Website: slack
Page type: newsletter-management
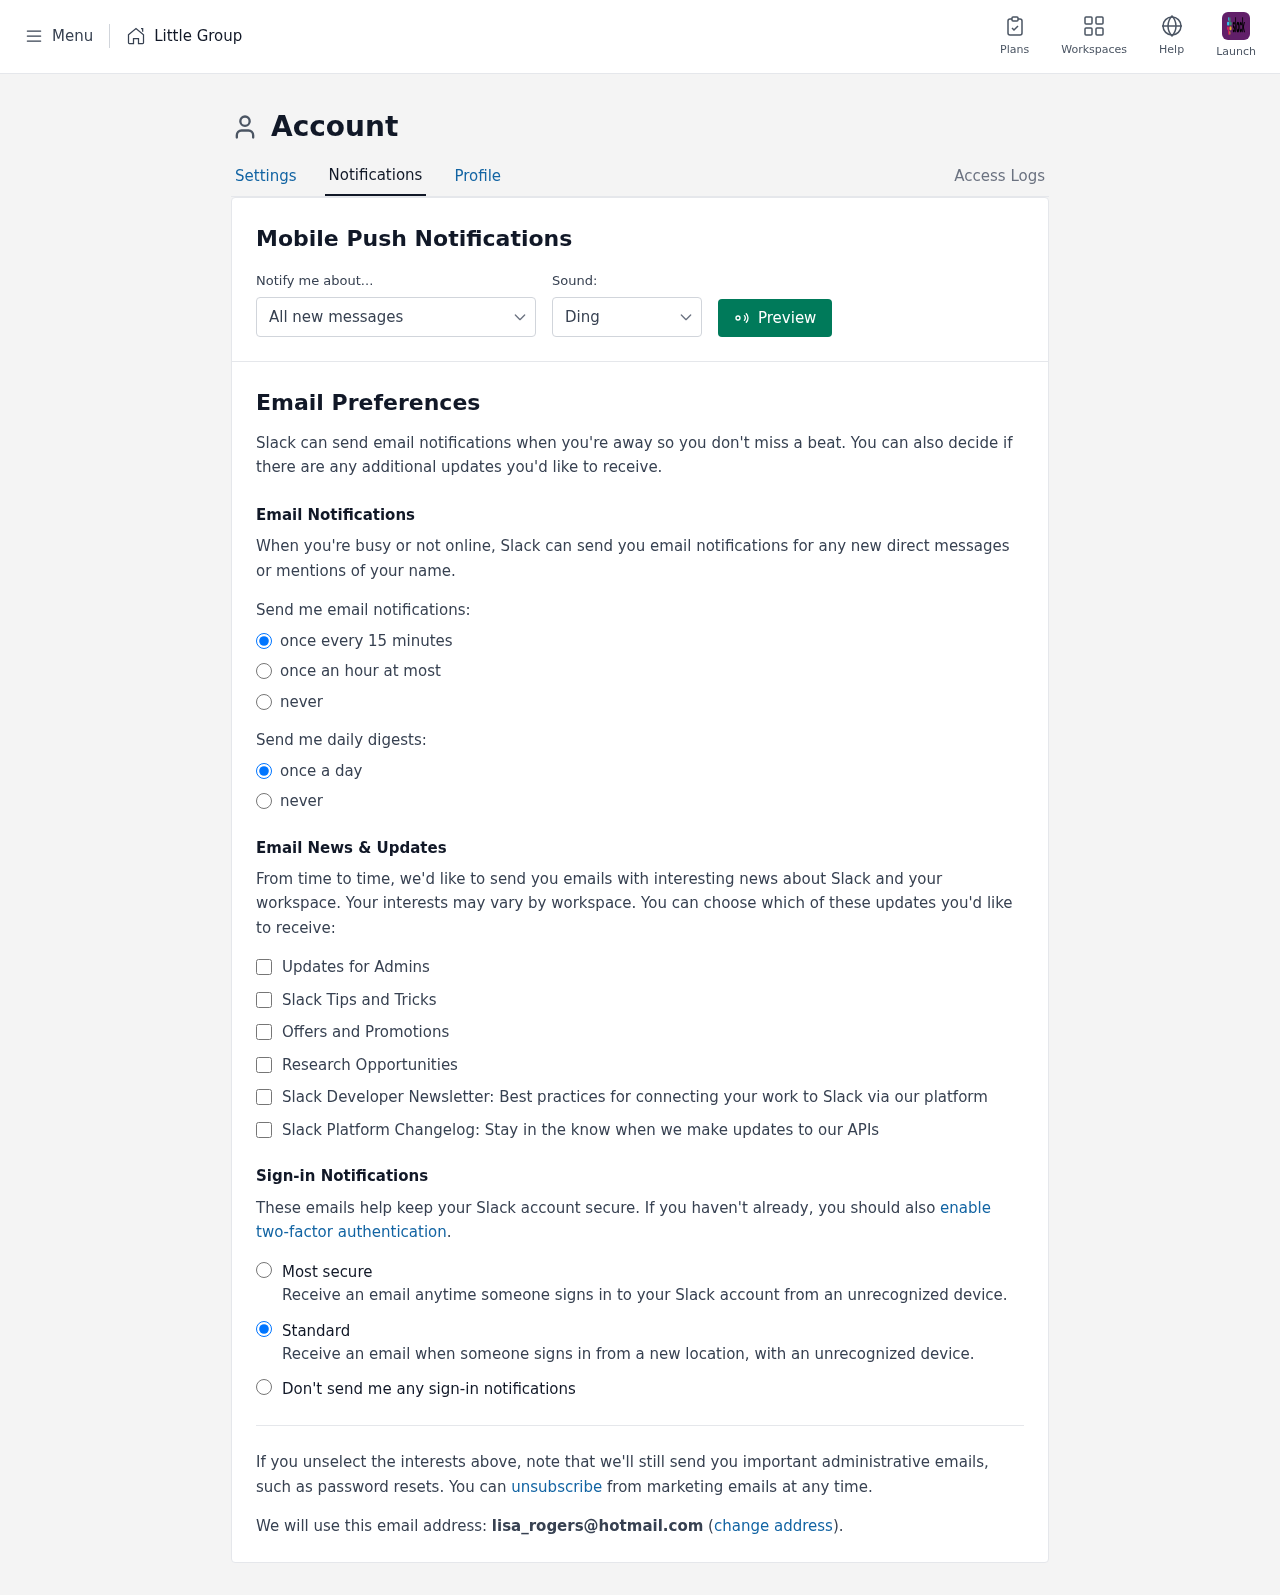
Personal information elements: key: PII_COMPANY
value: Little Group
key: PII_EMAIL
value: lisa_rogers@hotmail.com